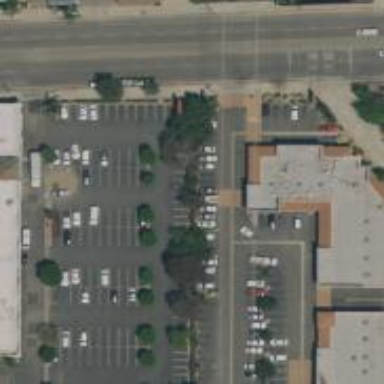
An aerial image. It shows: Commercial building.